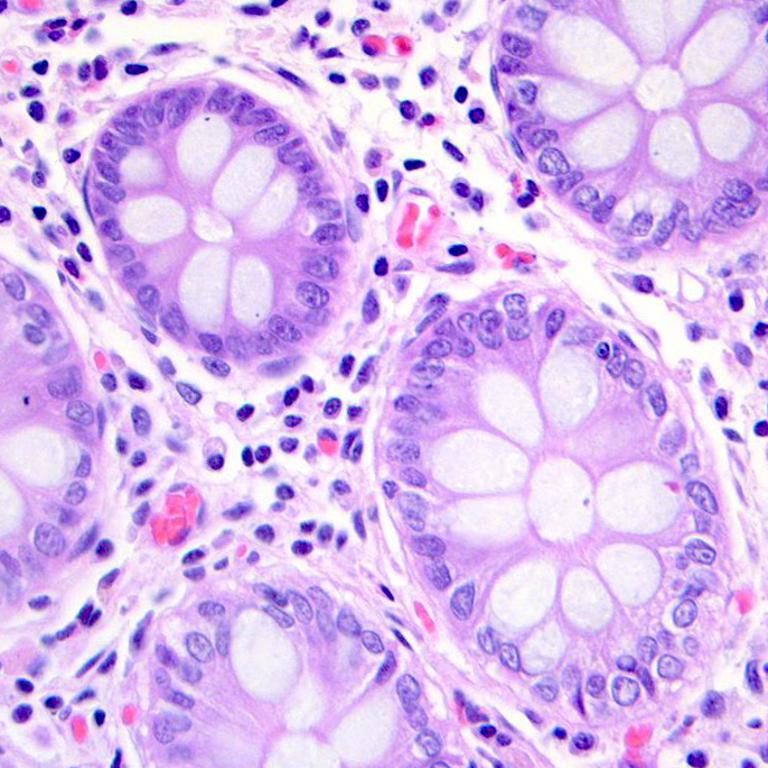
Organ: colon
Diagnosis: benign